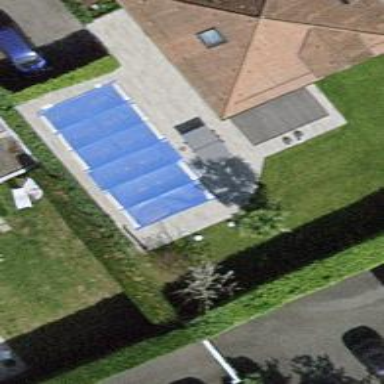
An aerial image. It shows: Swimming pool located in leisure land.